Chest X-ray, AP view. Patient: 57 years old, sex F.
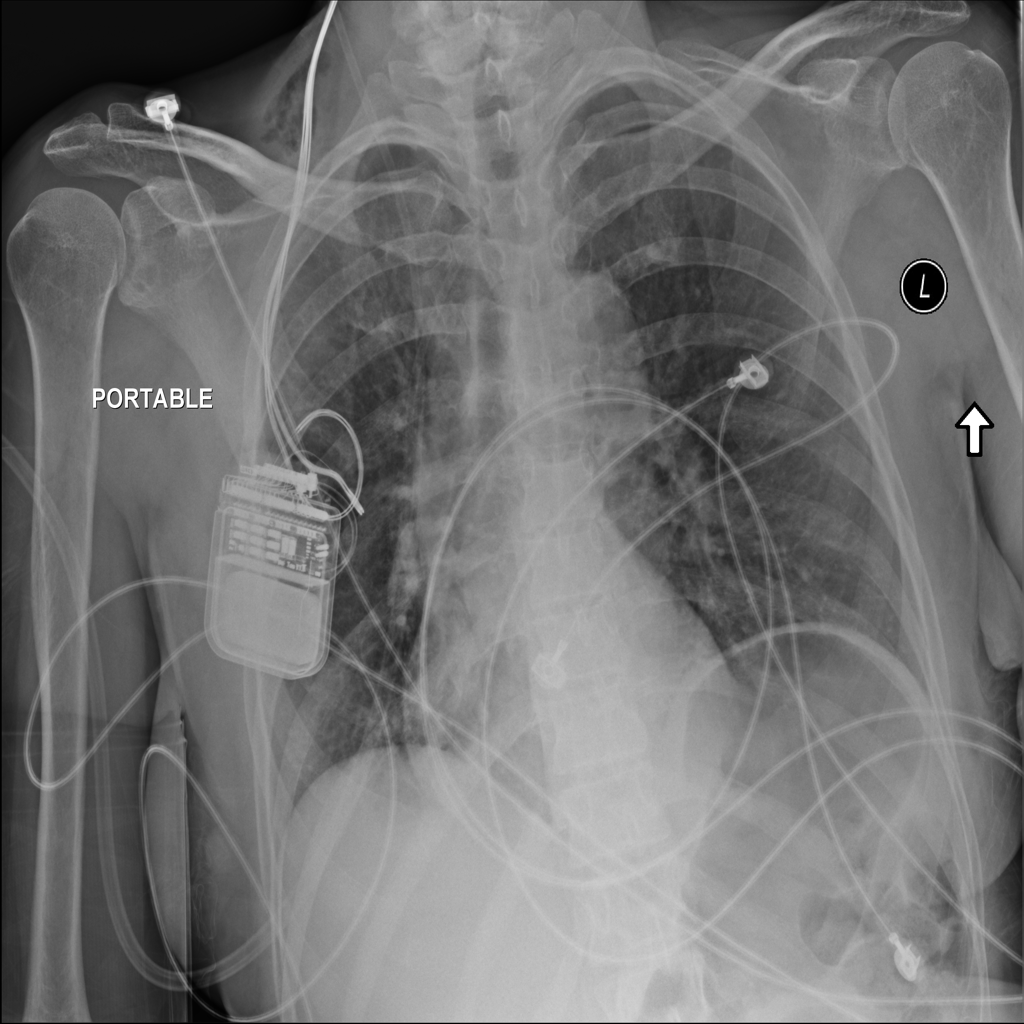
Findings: No Finding